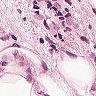
Metastatic tissue present: yes